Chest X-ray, PA view. Patient: 50 years old, sex F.
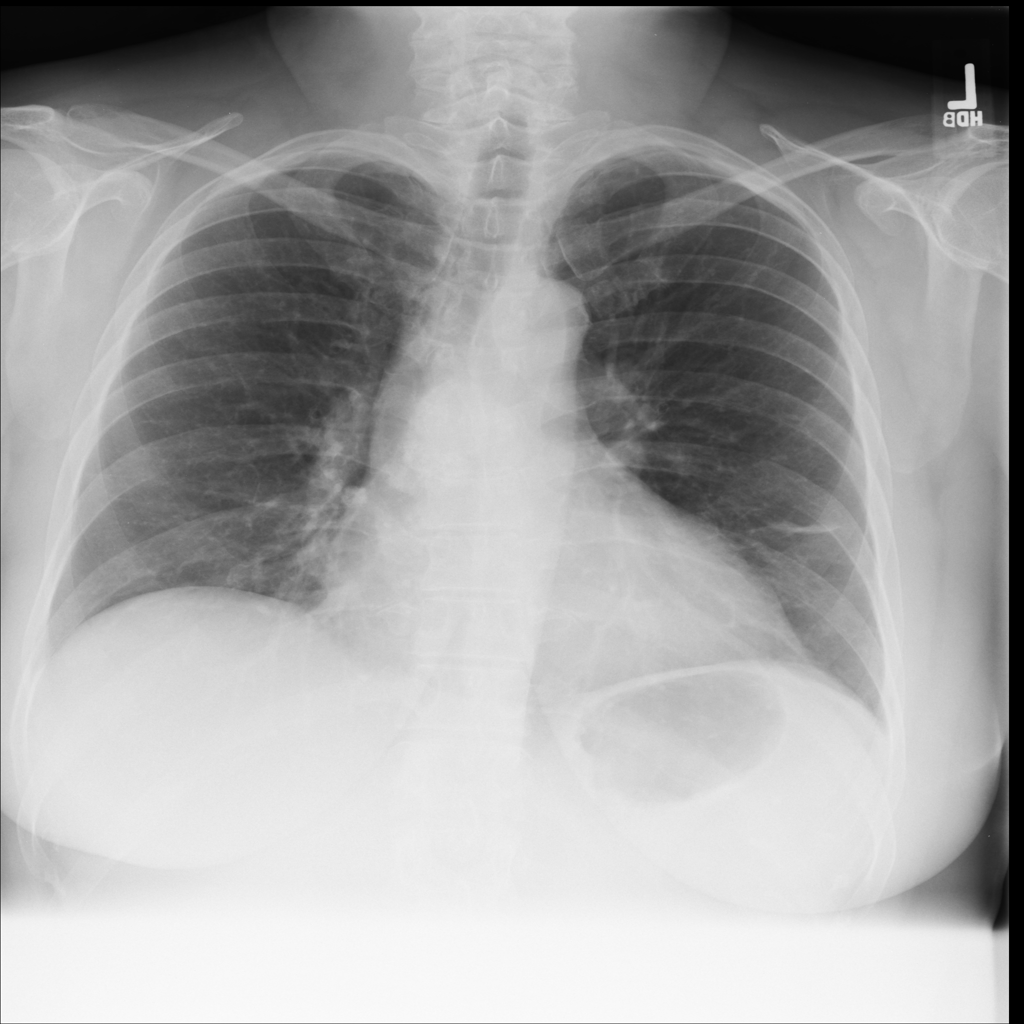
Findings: Atelectasis, Infiltration